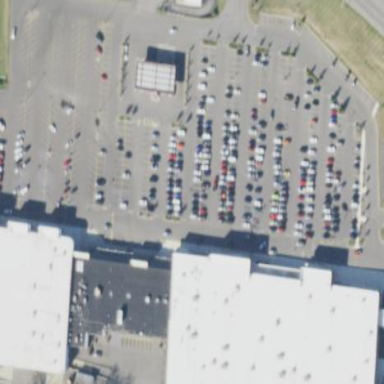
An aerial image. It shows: Building that houses supermarket.